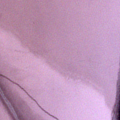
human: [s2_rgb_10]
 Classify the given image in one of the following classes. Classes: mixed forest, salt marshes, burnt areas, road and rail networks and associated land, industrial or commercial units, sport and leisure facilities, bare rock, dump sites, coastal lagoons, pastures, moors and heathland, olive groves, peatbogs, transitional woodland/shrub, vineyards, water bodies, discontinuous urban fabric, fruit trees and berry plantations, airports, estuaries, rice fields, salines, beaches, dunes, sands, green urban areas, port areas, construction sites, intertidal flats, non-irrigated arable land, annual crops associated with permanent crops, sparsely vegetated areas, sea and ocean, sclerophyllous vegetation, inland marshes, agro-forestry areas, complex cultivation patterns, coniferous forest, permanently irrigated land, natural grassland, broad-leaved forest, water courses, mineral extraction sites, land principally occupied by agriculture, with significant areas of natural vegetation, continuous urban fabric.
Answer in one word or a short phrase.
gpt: sea and ocean